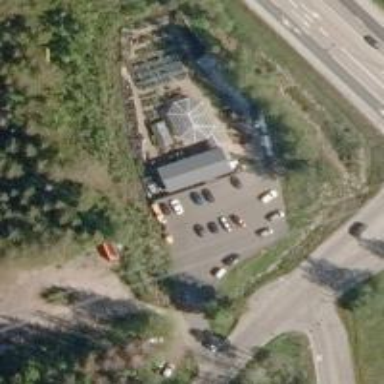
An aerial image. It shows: Garden center shop.